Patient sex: M
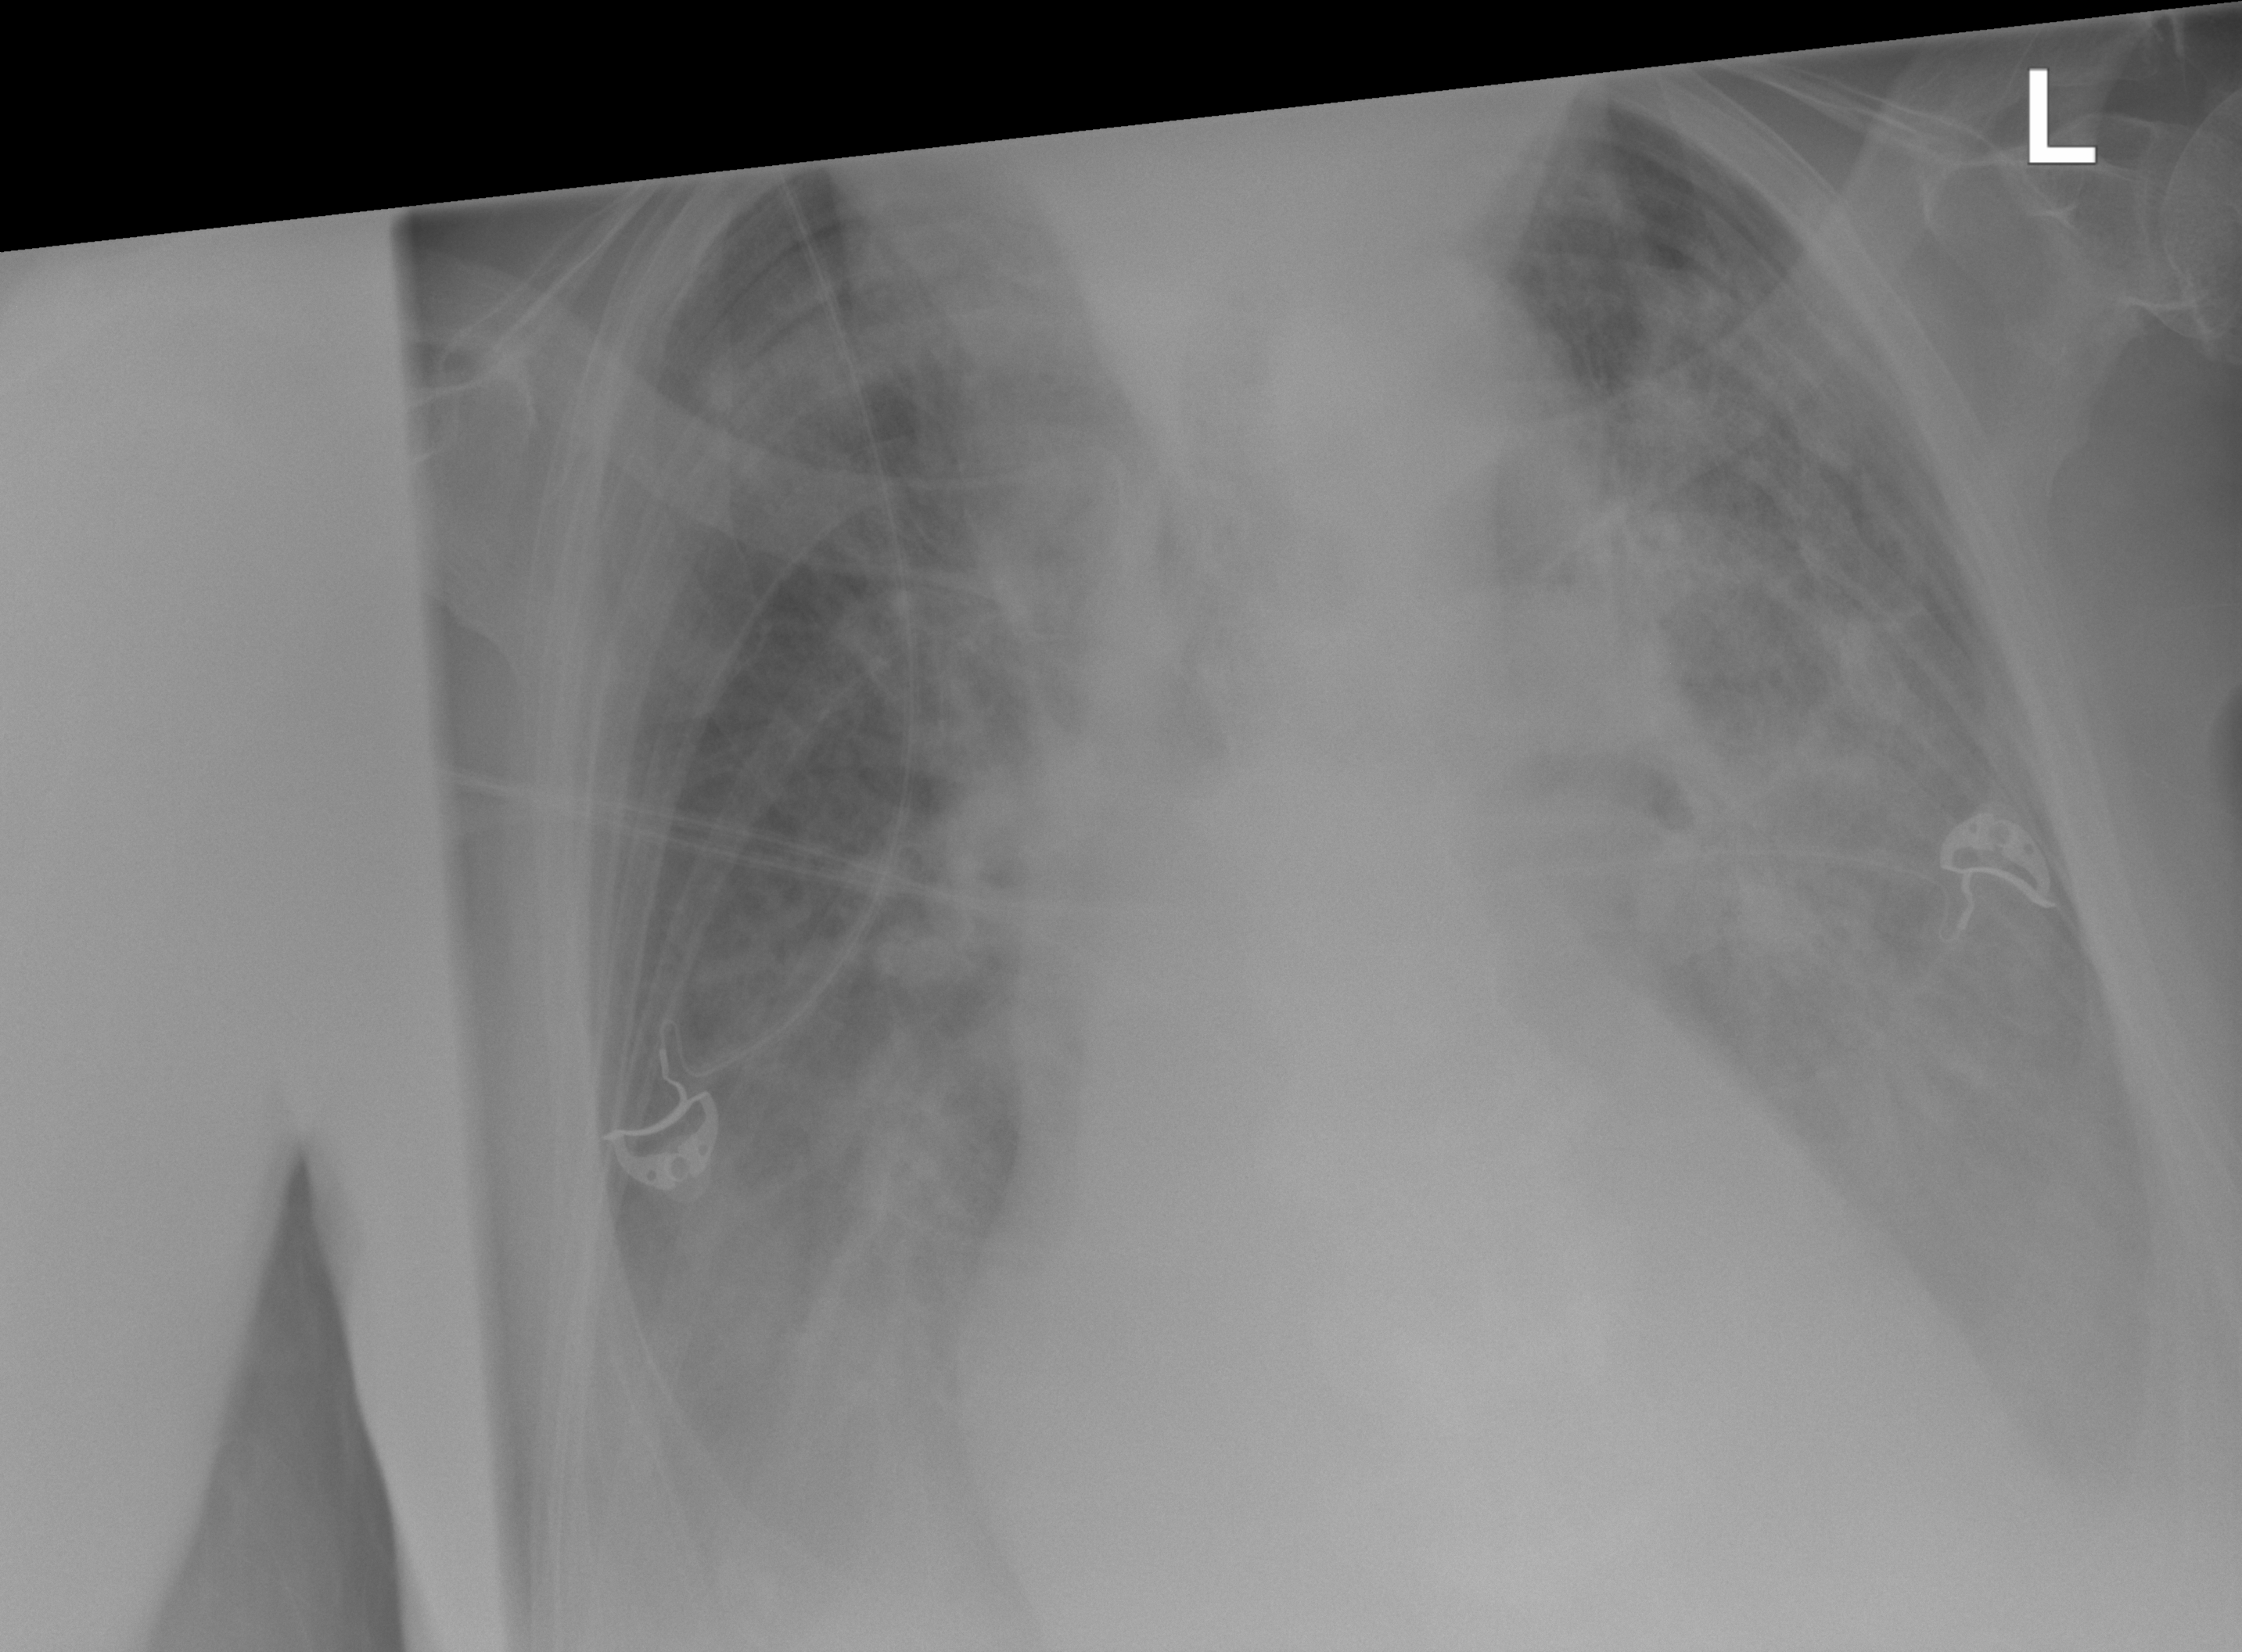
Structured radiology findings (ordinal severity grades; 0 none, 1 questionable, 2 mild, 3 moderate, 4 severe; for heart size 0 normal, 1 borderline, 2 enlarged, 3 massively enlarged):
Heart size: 2
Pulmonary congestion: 3
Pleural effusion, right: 2
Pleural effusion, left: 3
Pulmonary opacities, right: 2
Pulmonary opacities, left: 3
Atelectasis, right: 2
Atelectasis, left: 2